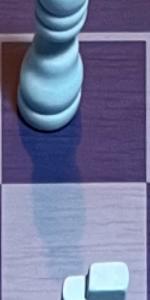
Label: Empty